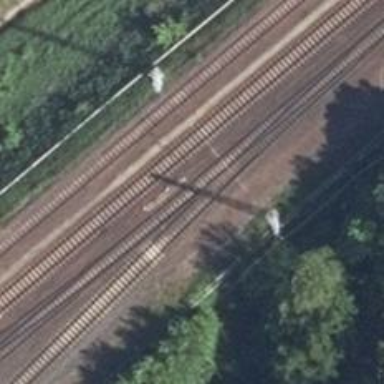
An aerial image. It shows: Railway switch with the turnout on the right side.